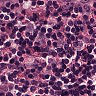
Metastatic tissue present: yes